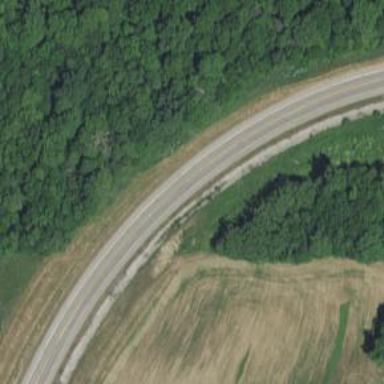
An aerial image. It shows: Secondary road.